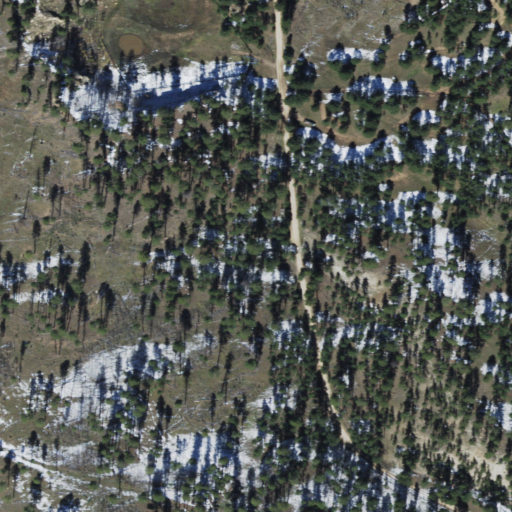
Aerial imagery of depression(s) in Arizona named Jolly Sink containing evergreen forest and shrub